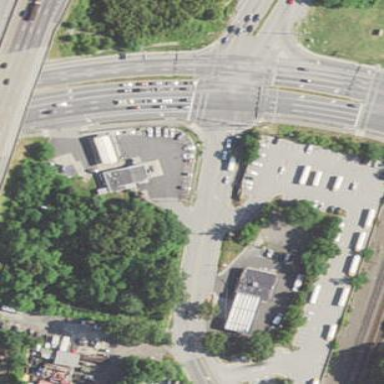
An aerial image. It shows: Parking area with park and ride facility.